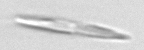
Label: pennate